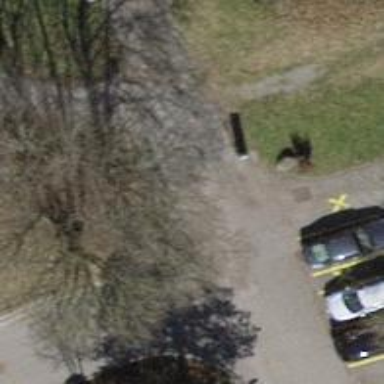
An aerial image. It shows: Bollard.